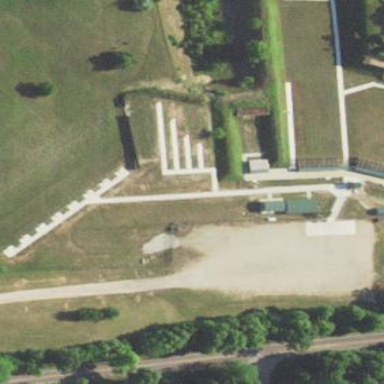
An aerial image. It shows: Recreation ground designated for shooting sports.